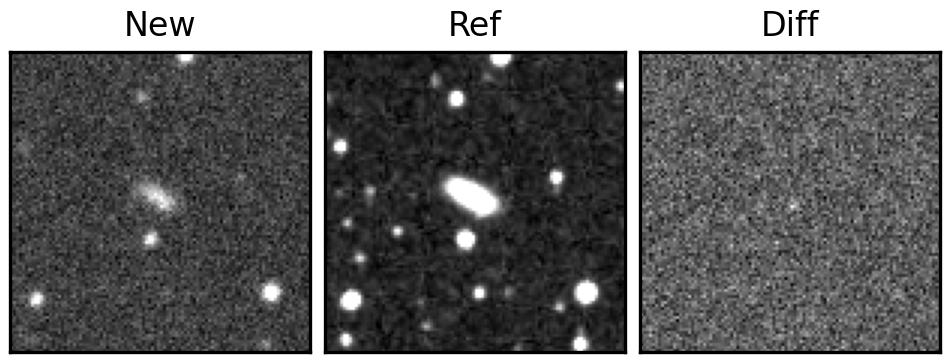
Label: real